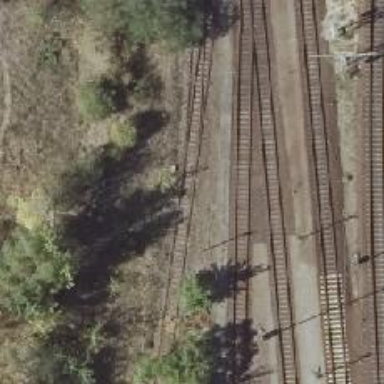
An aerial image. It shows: Railway switch.